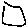
Label: square